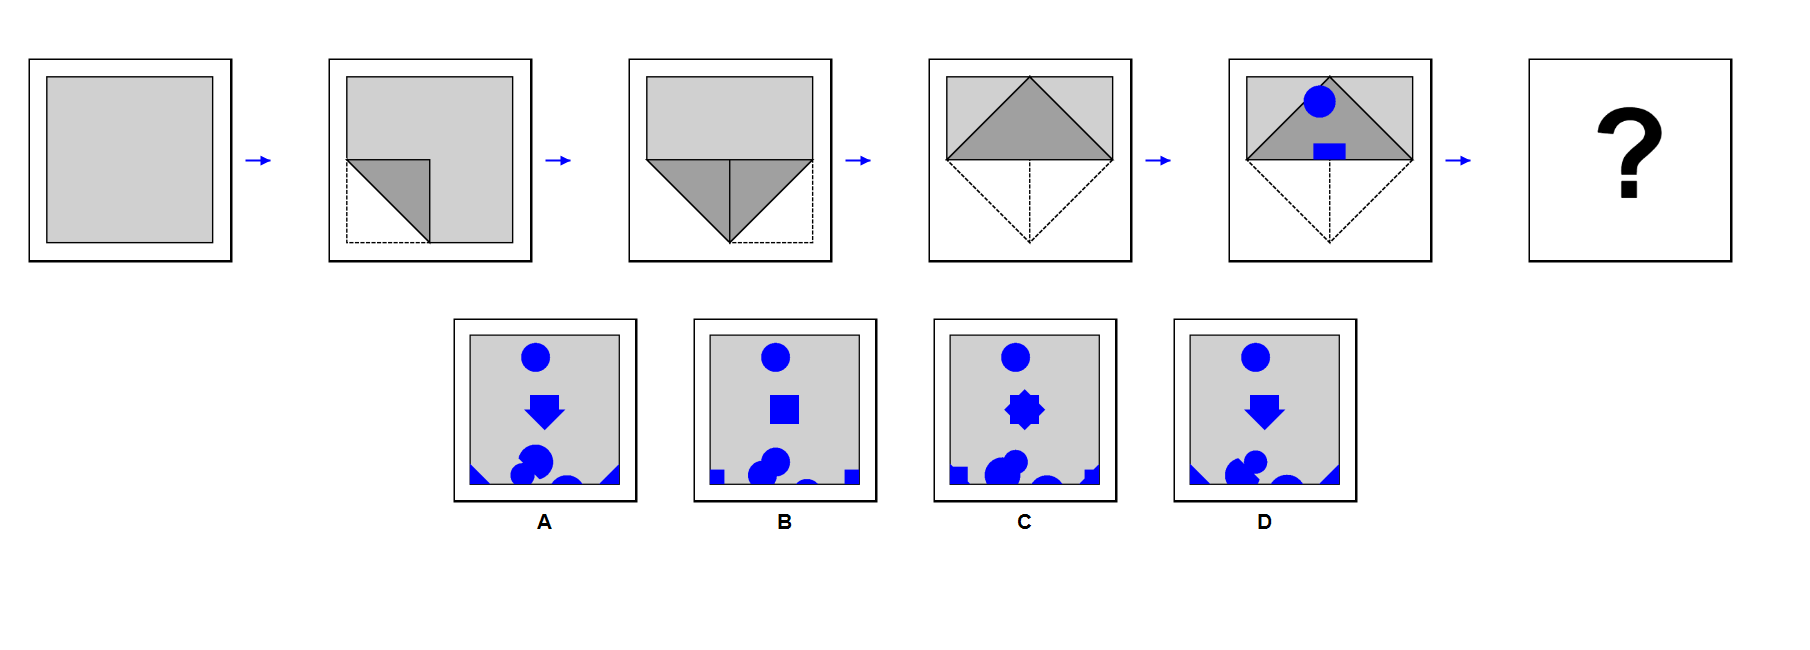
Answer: B